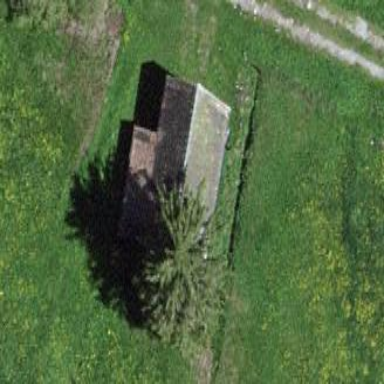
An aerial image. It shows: Shed.